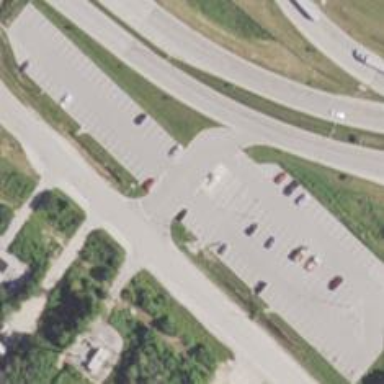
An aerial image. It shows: Park and ride parking facility with surface parking.